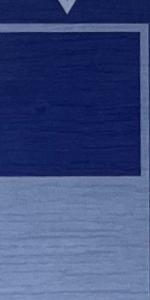
Label: Empty